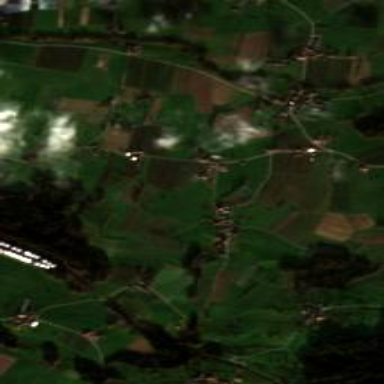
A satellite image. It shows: Small hamlet.